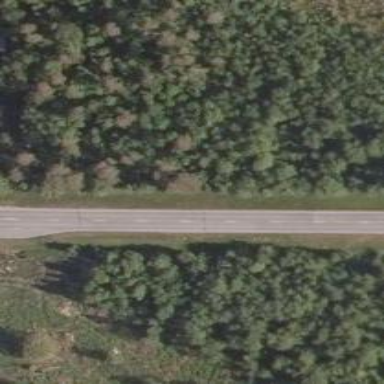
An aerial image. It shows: Asphalt road classified as trunk highway.